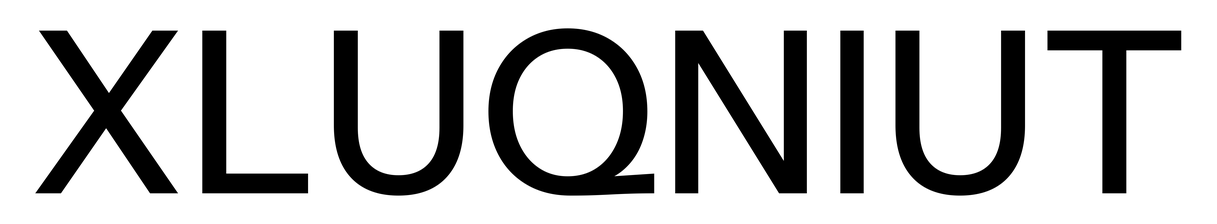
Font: InstrumentSans_Medium